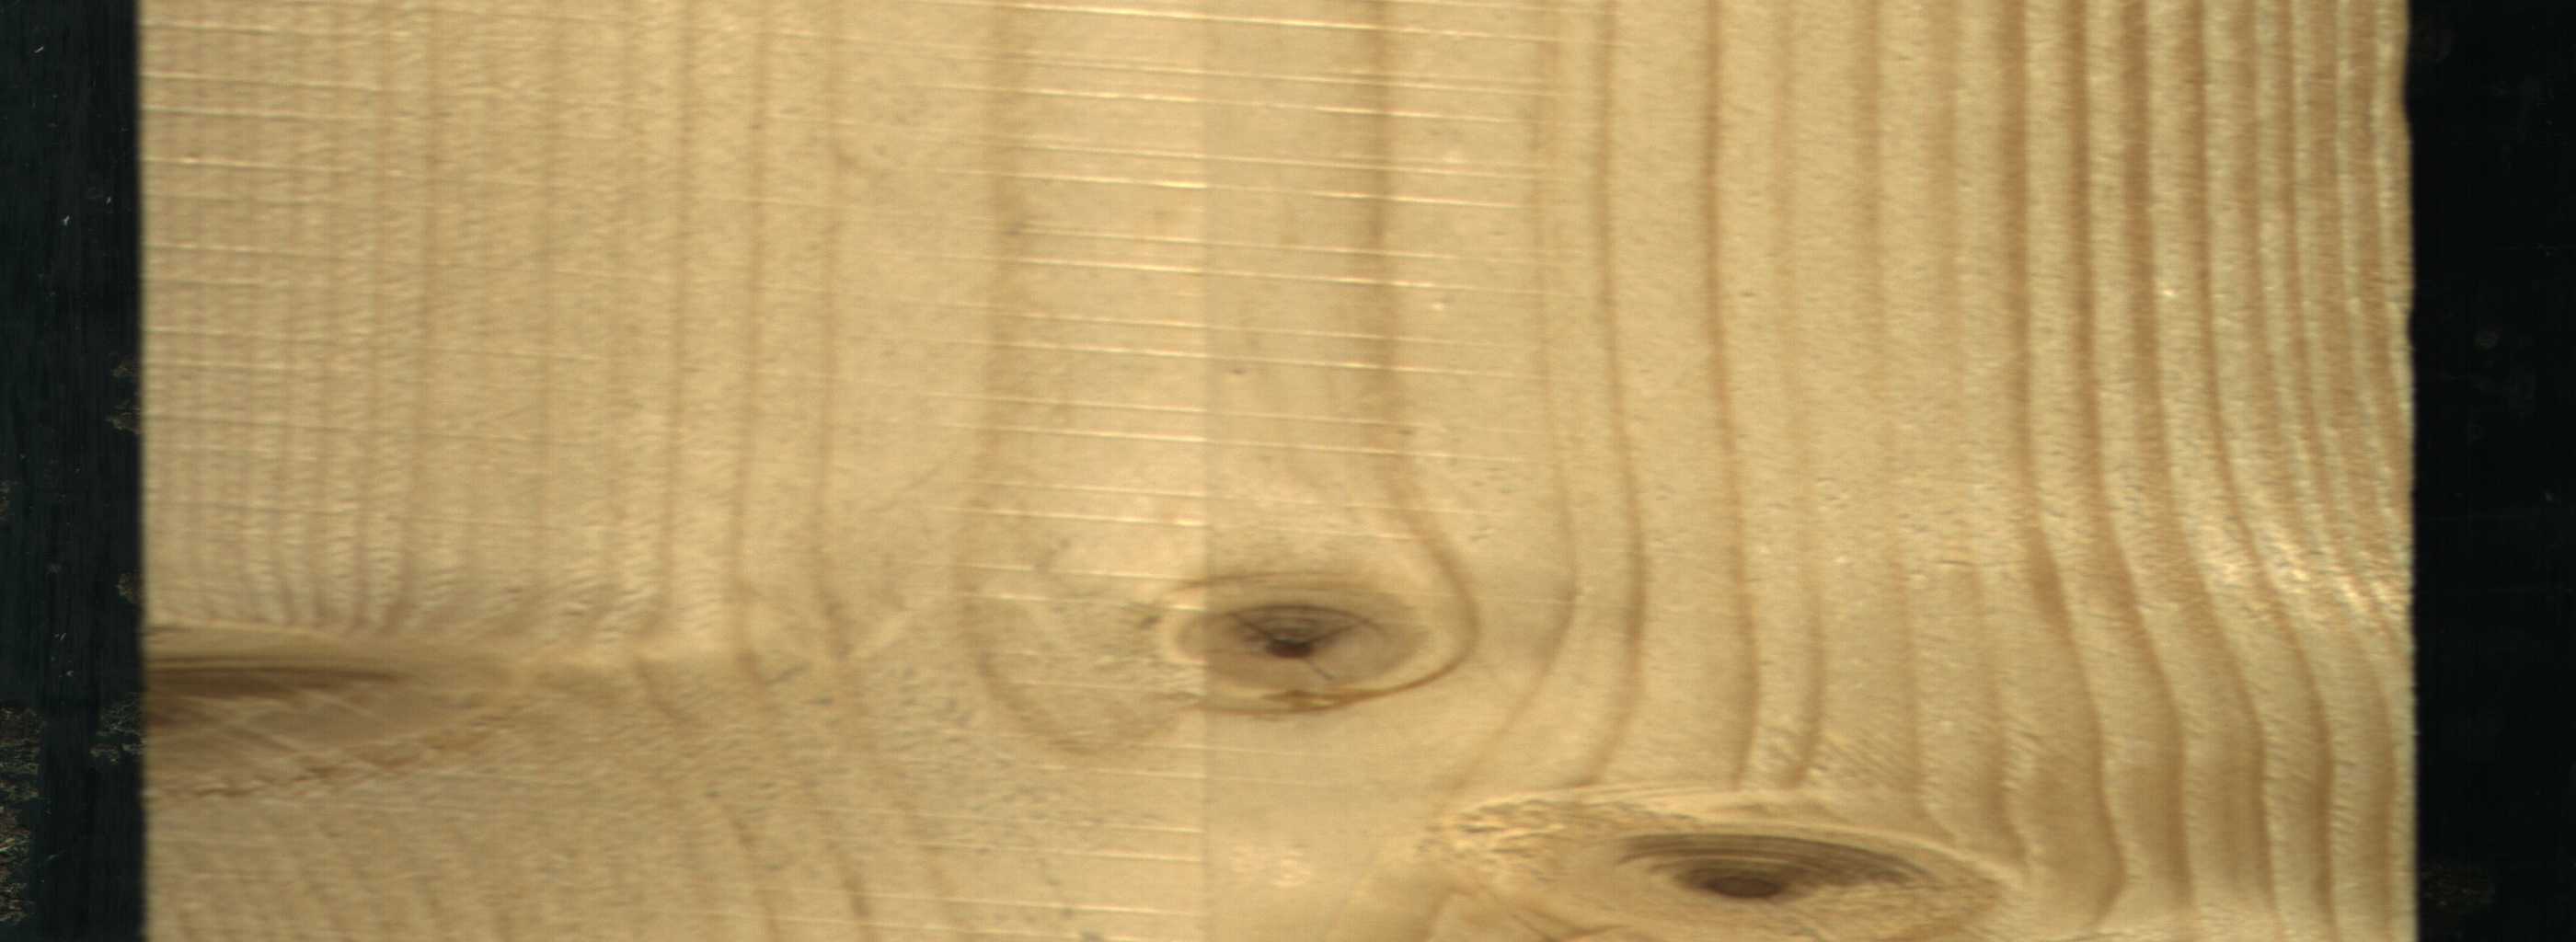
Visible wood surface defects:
knot_with_crack
Live_Knot
Live_Knot